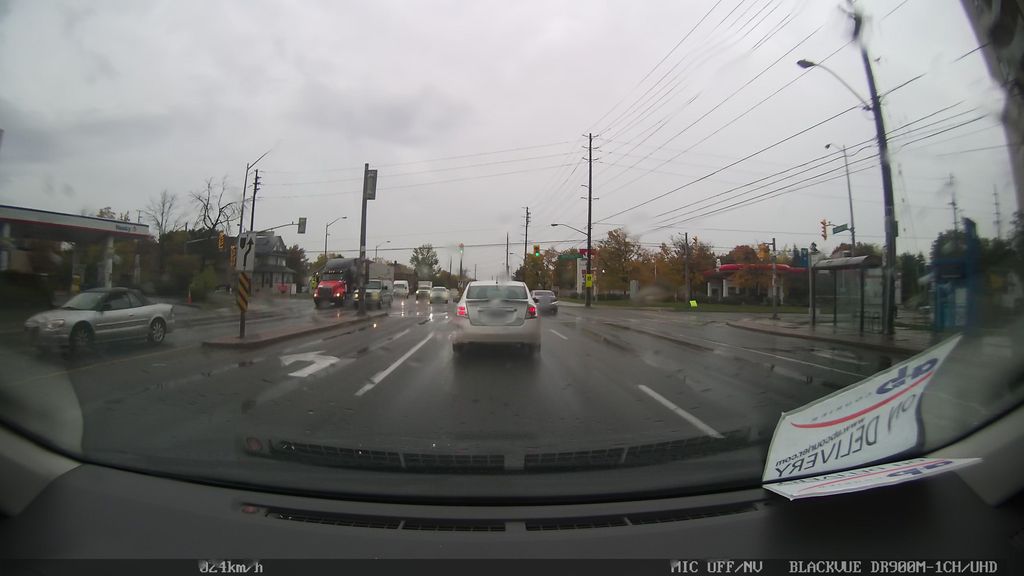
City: toronto